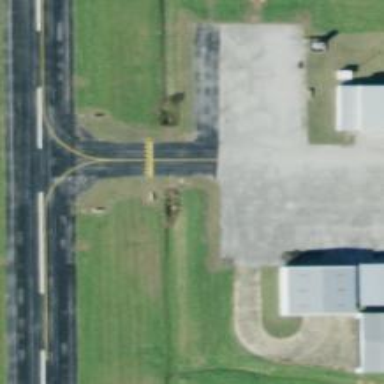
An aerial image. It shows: View of taxiway at the airport.